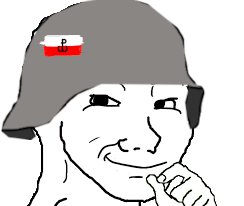
Label: 5_Smugjak